Question: I use Win32_DesktopMonitor class of wmi. But this not return monitor name. But when i use Everest(Aida64) this show me it. I think this app's work with winapi. I find method , but not understand how use it to get monitor name.
excuse me for worst question. I want friend name of monitor with win api. I watch this thread <URL> but find solution only in c language.

The image on the left shows what I am looking for. The image on the right shows the device name retrieved from 'GetMonitorInfo'.
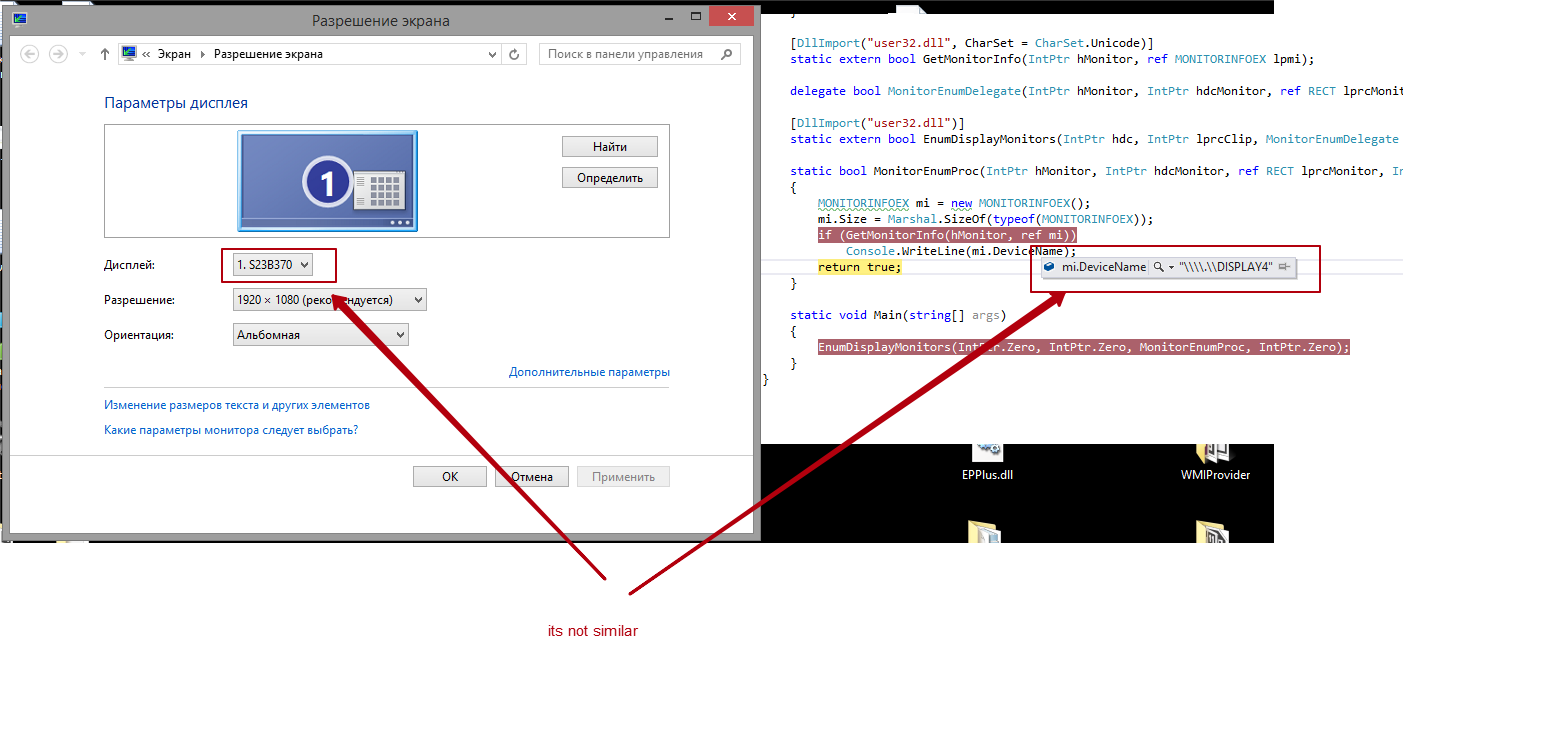
Answer: This program shows how to call 'GetMonitorInfo' using p/invoke and then extract the device name.
'''
using System;
using System.Runtime.InteropServices;
namespace ConsoleApplication1
{
class Program
{
[StructLayout(LayoutKind.Sequential)]
struct RECT
{
public int Left;
public int Top;
public int Right;
public int Bottom;
}
[StructLayout(LayoutKind.Sequential, CharSet = CharSet.Unicode)]
struct MONITORINFOEX
{
public int Size;
public RECT Monitor;
public RECT WorkArea;
public uint Flags;
[MarshalAs(UnmanagedType.ByValTStr, SizeConst = 32)]
public string DeviceName;
}
[DllImport("user32.dll", CharSet = CharSet.Unicode)]
static extern bool GetMonitorInfo(IntPtr hMonitor, ref MONITORINFOEX lpmi);
delegate bool MonitorEnumDelegate(IntPtr hMonitor, IntPtr hdcMonitor, ref RECT lprcMonitor, IntPtr dwData);
[DllImport("user32.dll")]
static extern bool EnumDisplayMonitors(IntPtr hdc, IntPtr lprcClip, MonitorEnumDelegate lpfnEnum, IntPtr dwData);
static bool MonitorEnumProc(IntPtr hMonitor, IntPtr hdcMonitor, ref RECT lprcMonitor, IntPtr dwData)
{
MONITORINFOEX mi = new MONITORINFOEX();
mi.Size = Marshal.SizeOf(typeof(MONITORINFOEX));
if (GetMonitorInfo(hMonitor, ref mi))
Console.WriteLine(mi.DeviceName);
return true;
}
static void Main(string[] args)
{
EnumDisplayMonitors(IntPtr.Zero, IntPtr.Zero, MonitorEnumProc, IntPtr.Zero);
}
}
}
'''
---
According to your update, 'GetMonitorInfo' does not yield the information you need. This program based on 'QueryDisplayConfig' does. Note that 'QueryDisplayConfig' was introduced in Windows 7.
'''
using System;
using System.Runtime.InteropServices;
using System.ComponentModel;
namespace ConsoleApplication3
{
class Program
{
public const int ERROR_SUCCESS = 0;
public enum QUERY_DEVICE_CONFIG_FLAGS: uint
{
QDC_ALL_PATHS = 0x00000001,
QDC_ONLY_ACTIVE_PATHS = 0x00000002,
QDC_DATABASE_CURRENT = 0x00000004
}
public enum DISPLAYCONFIG_VIDEO_OUTPUT_TECHNOLOGY: uint
{
DISPLAYCONFIG_OUTPUT_TECHNOLOGY_OTHER = 0xFFFFFFFF,
DISPLAYCONFIG_OUTPUT_TECHNOLOGY_HD15 = 0,
DISPLAYCONFIG_OUTPUT_TECHNOLOGY_SVIDEO = 1,
DISPLAYCONFIG_OUTPUT_TECHNOLOGY_COMPOSITE_VIDEO = 2,
DISPLAYCONFIG_OUTPUT_TECHNOLOGY_COMPONENT_VIDEO = 3,
DISPLAYCONFIG_OUTPUT_TECHNOLOGY_DVI = 4,
DISPLAYCONFIG_OUTPUT_TECHNOLOGY_HDMI = 5,
DISPLAYCONFIG_OUTPUT_TECHNOLOGY_LVDS = 6,
DISPLAYCONFIG_OUTPUT_TECHNOLOGY_D_JPN = 8,
DISPLAYCONFIG_OUTPUT_TECHNOLOGY_SDI = 9,
DISPLAYCONFIG_OUTPUT_TECHNOLOGY_DISPLAYPORT_EXTERNAL = 10,
DISPLAYCONFIG_OUTPUT_TECHNOLOGY_DISPLAYPORT_EMBEDDED = 11,
DISPLAYCONFIG_OUTPUT_TECHNOLOGY_UDI_EXTERNAL = 12,
DISPLAYCONFIG_OUTPUT_TECHNOLOGY_UDI_EMBEDDED = 13,
DISPLAYCONFIG_OUTPUT_TECHNOLOGY_SDTVDONGLE = 14,
DISPLAYCONFIG_OUTPUT_TECHNOLOGY_MIRACAST = 15,
DISPLAYCONFIG_OUTPUT_TECHNOLOGY_INTERNAL = 0x80000000,
DISPLAYCONFIG_OUTPUT_TECHNOLOGY_FORCE_UINT32 = 0xFFFFFFFF
}
public enum DISPLAYCONFIG_SCANLINE_ORDERING: uint
{
DISPLAYCONFIG_SCANLINE_ORDERING_UNSPECIFIED = 0,
DISPLAYCONFIG_SCANLINE_ORDERING_PROGRESSIVE = 1,
DISPLAYCONFIG_SCANLINE_ORDERING_INTERLACED = 2,
DISPLAYCONFIG_SCANLINE_ORDERING_INTERLACED_UPPERFIELDFIRST = DISPLAYCONFIG_SCANLINE_ORDERING_INTERLACED,
DISPLAYCONFIG_SCANLINE_ORDERING_INTERLACED_LOWERFIELDFIRST = 3,
DISPLAYCONFIG_SCANLINE_ORDERING_FORCE_UINT32 = 0xFFFFFFFF
}
public enum DISPLAYCONFIG_ROTATION: uint
{
DISPLAYCONFIG_ROTATION_IDENTITY = 1,
DISPLAYCONFIG_ROTATION_ROTATE90 = 2,
DISPLAYCONFIG_ROTATION_ROTATE180 = 3,
DISPLAYCONFIG_ROTATION_ROTATE270 = 4,
DISPLAYCONFIG_ROTATION_FORCE_UINT32 = 0xFFFFFFFF
}
public enum DISPLAYCONFIG_SCALING: uint
{
DISPLAYCONFIG_SCALING_IDENTITY = 1,
DISPLAYCONFIG_SCALING_CENTERED = 2,
DISPLAYCONFIG_SCALING_STRETCHED = 3,
DISPLAYCONFIG_SCALING_ASPECTRATIOCENTEREDMAX = 4,
DISPLAYCONFIG_SCALING_CUSTOM = 5,
DISPLAYCONFIG_SCALING_PREFERRED = 128,
DISPLAYCONFIG_SCALING_FORCE_UINT32 = 0xFFFFFFFF
}
public enum DISPLAYCONFIG_PIXELFORMAT : uint
{
DISPLAYCONFIG_PIXELFORMAT_8BPP = 1,
DISPLAYCONFIG_PIXELFORMAT_16BPP = 2,
DISPLAYCONFIG_PIXELFORMAT_24BPP = 3,
DISPLAYCONFIG_PIXELFORMAT_32BPP = 4,
DISPLAYCONFIG_PIXELFORMAT_NONGDI = 5,
DISPLAYCONFIG_PIXELFORMAT_FORCE_UINT32 = 0xffffffff
}
public enum DISPLAYCONFIG_MODE_INFO_TYPE : uint
{
DISPLAYCONFIG_MODE_INFO_TYPE_SOURCE = 1,
DISPLAYCONFIG_MODE_INFO_TYPE_TARGET = 2,
DISPLAYCONFIG_MODE_INFO_TYPE_FORCE_UINT32 = 0xFFFFFFFF
}
public enum DISPLAYCONFIG_DEVICE_INFO_TYPE : uint
{
DISPLAYCONFIG_DEVICE_INFO_GET_SOURCE_NAME = 1,
DISPLAYCONFIG_DEVICE_INFO_GET_TARGET_NAME = 2,
DISPLAYCONFIG_DEVICE_INFO_GET_TARGET_PREFERRED_MODE = 3,
DISPLAYCONFIG_DEVICE_INFO_GET_ADAPTER_NAME = 4,
DISPLAYCONFIG_DEVICE_INFO_SET_TARGET_PERSISTENCE = 5,
DISPLAYCONFIG_DEVICE_INFO_GET_TARGET_BASE_TYPE = 6,
DISPLAYCONFIG_DEVICE_INFO_FORCE_UINT32 = 0xFFFFFFFF
}
[StructLayout(LayoutKind.Sequential)]
public struct LUID
{
public uint LowPart;
public int HighPart;
}
[StructLayout(LayoutKind.Sequential)]
public struct DISPLAYCONFIG_PATH_SOURCE_INFO
{
public LUID adapterId;
public uint id;
public uint modeInfoIdx;
public uint statusFlags;
}
[StructLayout(LayoutKind.Sequential)]
public struct DISPLAYCONFIG_PATH_TARGET_INFO
{
public LUID adapterId;
public uint id;
public uint modeInfoIdx;
DISPLAYCONFIG_VIDEO_OUTPUT_TECHNOLOGY outputTechnology;
DISPLAYCONFIG_ROTATION rotation;
DISPLAYCONFIG_SCALING scaling;
DISPLAYCONFIG_RATIONAL refreshRate;
DISPLAYCONFIG_SCANLINE_ORDERING scanLineOrdering;
public bool targetAvailable;
public uint statusFlags;
}
[StructLayout(LayoutKind.Sequential)]
public struct DISPLAYCONFIG_RATIONAL
{
public uint Numerator;
public uint Denominator;
}
[StructLayout(LayoutKind.Sequential)]
public struct DISPLAYCONFIG_PATH_INFO
{
public DISPLAYCONFIG_PATH_SOURCE_INFO sourceInfo;
public DISPLAYCONFIG_PATH_TARGET_INFO targetInfo;
public uint flags;
}
[StructLayout(LayoutKind.Sequential)]
public struct DISPLAYCONFIG_2DREGION
{
public uint cx;
public uint cy;
}
[StructLayout(LayoutKind.Sequential)]
public struct DISPLAYCONFIG_VIDEO_SIGNAL_INFO
{
public ulong pixelRate;
public DISPLAYCONFIG_RATIONAL hSyncFreq;
public DISPLAYCONFIG_RATIONAL vSyncFreq;
public DISPLAYCONFIG_2DREGION activeSize;
public DISPLAYCONFIG_2DREGION totalSize;
public uint videoStandard;
public DISPLAYCONFIG_SCANLINE_ORDERING scanLineOrdering;
}
[StructLayout(LayoutKind.Sequential)]
public struct DISPLAYCONFIG_TARGET_MODE
{
public DISPLAYCONFIG_VIDEO_SIGNAL_INFO targetVideoSignalInfo;
}
[StructLayout(LayoutKind.Sequential)]
public struct POINTL
{
int x;
int y;
}
[StructLayout(LayoutKind.Sequential)]
public struct DISPLAYCONFIG_SOURCE_MODE
{
public uint width;
public uint height;
public DISPLAYCONFIG_PIXELFORMAT pixelFormat;
public POINTL position;
}
[StructLayout(LayoutKind.Explicit)]
public struct DISPLAYCONFIG_MODE_INFO_UNION
{
[FieldOffset(0)]
public DISPLAYCONFIG_TARGET_MODE targetMode;
[FieldOffset(0)]
public DISPLAYCONFIG_SOURCE_MODE sourceMode;
}
[StructLayout(LayoutKind.Sequential)]
public struct DISPLAYCONFIG_MODE_INFO
{
public DISPLAYCONFIG_MODE_INFO_TYPE infoType;
public uint id;
public LUID adapterId;
public DISPLAYCONFIG_MODE_INFO_UNION modeInfo;
}
[StructLayout(LayoutKind.Sequential)]
public struct DISPLAYCONFIG_TARGET_DEVICE_NAME_FLAGS
{
public uint value;
}
[StructLayout(LayoutKind.Sequential)]
public struct DISPLAYCONFIG_DEVICE_INFO_HEADER
{
public DISPLAYCONFIG_DEVICE_INFO_TYPE type;
public uint size;
public LUID adapterId;
public uint id;
}
[StructLayout(LayoutKind.Sequential, CharSet = CharSet.Unicode)]
public struct DISPLAYCONFIG_TARGET_DEVICE_NAME
{
public DISPLAYCONFIG_DEVICE_INFO_HEADER header;
public DISPLAYCONFIG_TARGET_DEVICE_NAME_FLAGS flags;
public DISPLAYCONFIG_VIDEO_OUTPUT_TECHNOLOGY outputTechnology;
public ushort edidManufactureId;
public ushort edidProductCodeId;
public uint connectorInstance;
[MarshalAs(UnmanagedType.ByValTStr, SizeConst = 64)]
public string monitorFriendlyDeviceName;
[MarshalAs(UnmanagedType.ByValTStr, SizeConst = 128)]
public string monitorDevicePath;
}
[DllImport("user32.dll")]
public static extern int GetDisplayConfigBufferSizes(
QUERY_DEVICE_CONFIG_FLAGS Flags,
out uint NumPathArrayElements,
out uint NumModeInfoArrayElements
);
[DllImport("user32.dll")]
public static extern int QueryDisplayConfig(
QUERY_DEVICE_CONFIG_FLAGS Flags,
ref uint NumPathArrayElements,
[Out] DISPLAYCONFIG_PATH_INFO[] PathInfoArray,
ref uint NumModeInfoArrayElements,
[Out] DISPLAYCONFIG_MODE_INFO[] ModeInfoArray,
IntPtr CurrentTopologyId
);
[DllImport("user32.dll")]
public static extern int DisplayConfigGetDeviceInfo(
ref DISPLAYCONFIG_TARGET_DEVICE_NAME deviceName
);
public static string MonitorFriendlyName(LUID adapterId, uint targetId)
{
DISPLAYCONFIG_TARGET_DEVICE_NAME deviceName = new DISPLAYCONFIG_TARGET_DEVICE_NAME();
deviceName.header.size = (uint)Marshal.SizeOf(typeof(DISPLAYCONFIG_TARGET_DEVICE_NAME));
deviceName.header.adapterId = adapterId;
deviceName.header.id = targetId;
deviceName.header.type = DISPLAYCONFIG_DEVICE_INFO_TYPE.DISPLAYCONFIG_DEVICE_INFO_GET_TARGET_NAME;
int error = DisplayConfigGetDeviceInfo(ref deviceName);
if (error != ERROR_SUCCESS)
throw new Win32Exception(error);
return deviceName.monitorFriendlyDeviceName;
}
static void Main(string[] args)
{
uint PathCount, ModeCount;
int error = GetDisplayConfigBufferSizes(QUERY_DEVICE_CONFIG_FLAGS.QDC_ONLY_ACTIVE_PATHS,
out PathCount, out ModeCount);
if (error != ERROR_SUCCESS)
throw new Win32Exception(error);
DISPLAYCONFIG_PATH_INFO[] DisplayPaths = new DISPLAYCONFIG_PATH_INFO[PathCount];
DISPLAYCONFIG_MODE_INFO[] DisplayModes = new DISPLAYCONFIG_MODE_INFO[ModeCount];
error = QueryDisplayConfig(QUERY_DEVICE_CONFIG_FLAGS.QDC_ONLY_ACTIVE_PATHS,
ref PathCount, DisplayPaths, ref ModeCount, DisplayModes, IntPtr.Zero);
if (error != ERROR_SUCCESS)
throw new Win32Exception(error);
for (int i = 0; i < ModeCount; i++)
{
if (DisplayModes[i].infoType == DISPLAYCONFIG_MODE_INFO_TYPE.DISPLAYCONFIG_MODE_INFO_TYPE_TARGET)
{
Console.WriteLine(MonitorFriendlyName(DisplayModes[i].adapterId, DisplayModes[i].id));
}
}
Console.ReadLine();
}
}
}
'''
I've not tested this at all extensively and it's quite plausible that there are mistakes. It should get you on your way though.